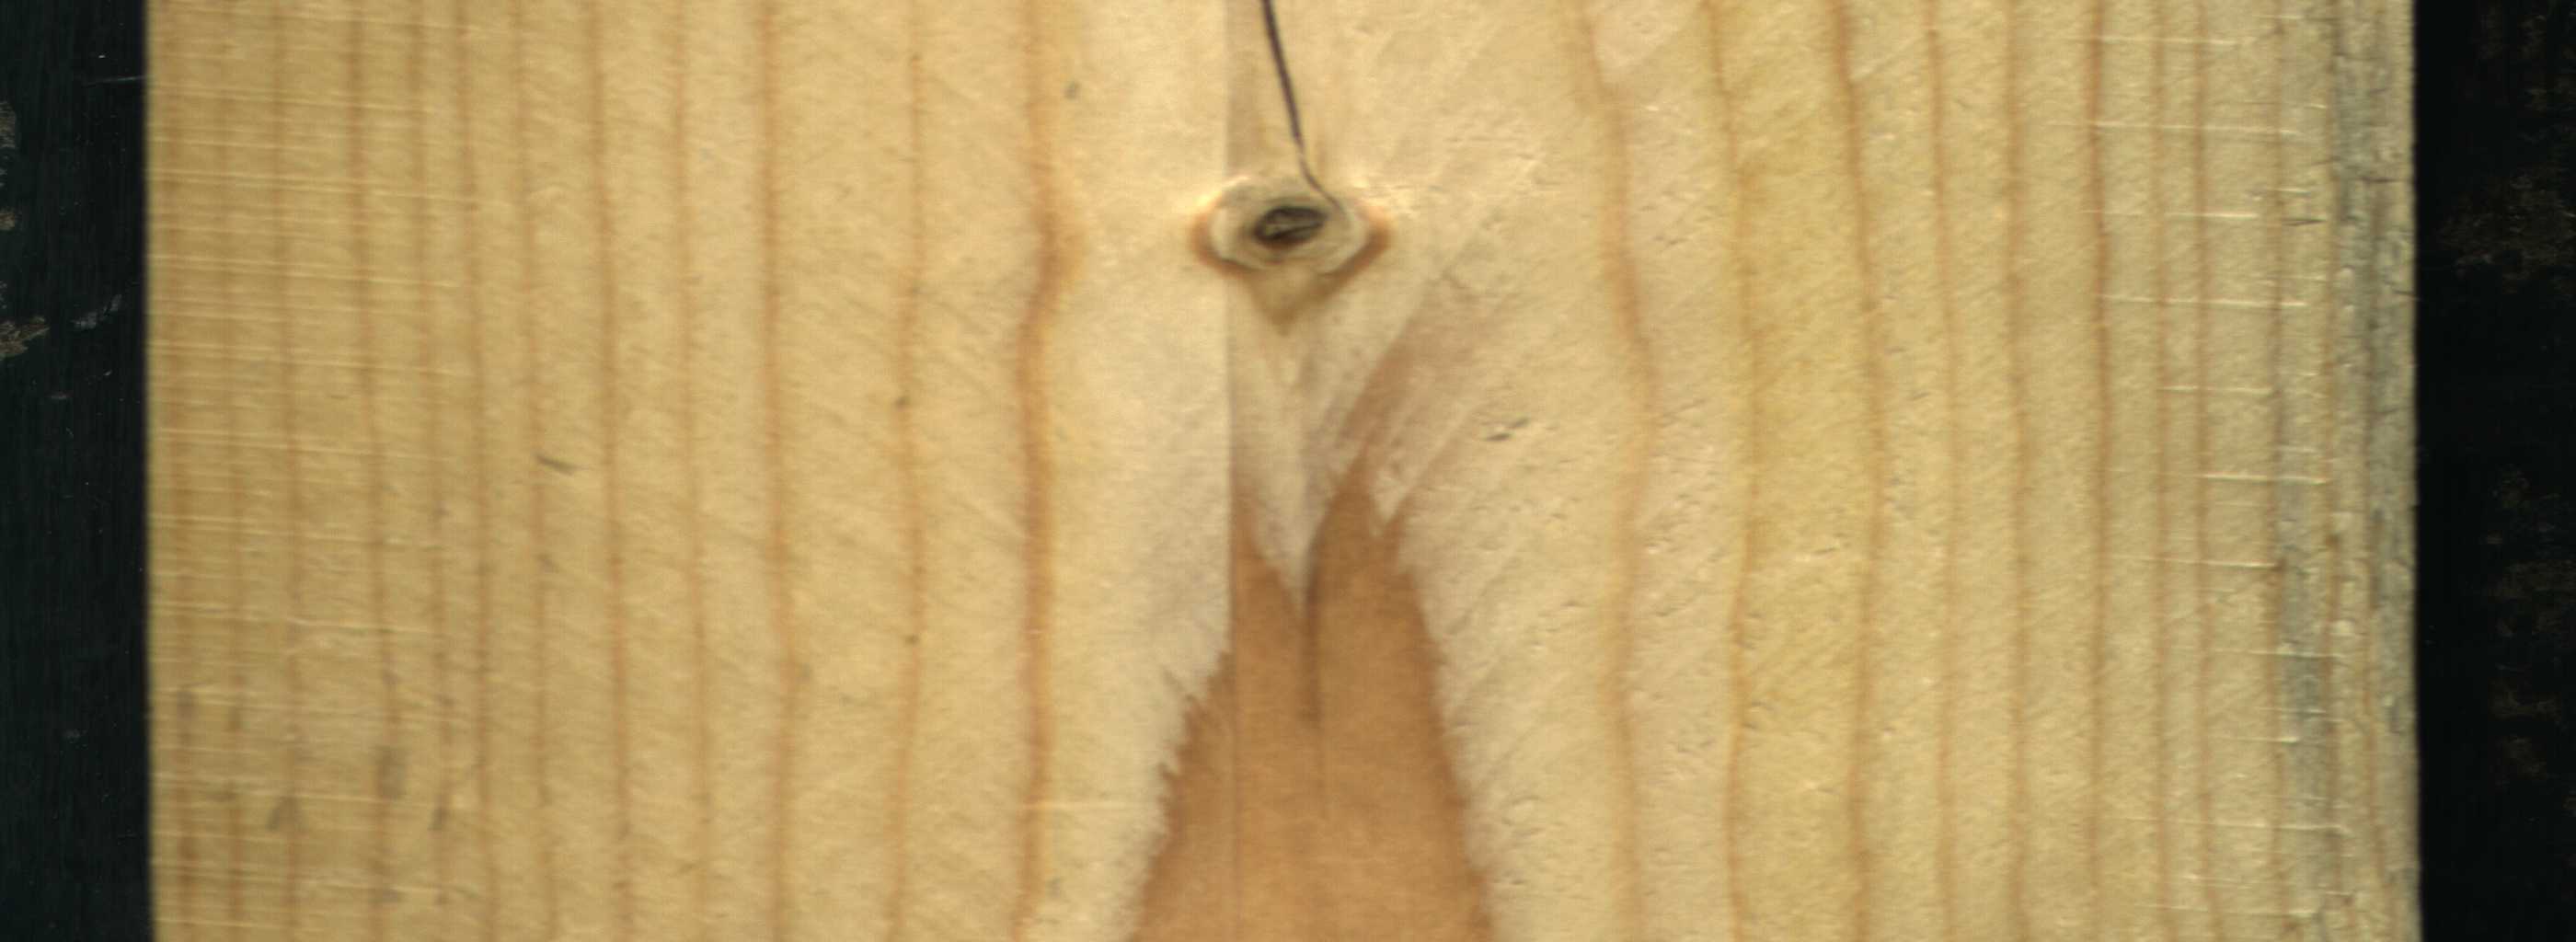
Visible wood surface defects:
Crack
Dead_Knot